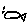
Label: fish